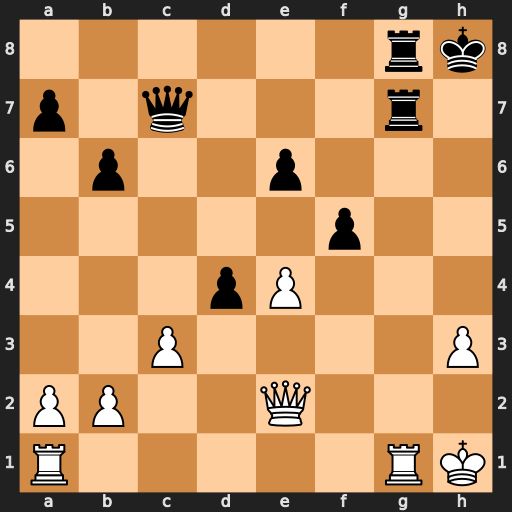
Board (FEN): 6rk/p1q3r1/1p2p3/5p2/3pP3/2P4P/PP2Q3/R5RK
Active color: w
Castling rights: -
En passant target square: -
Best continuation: Qh5+ Rh7 Rxg8+ Kxg8 Qe8+ Kg7 Rg1+